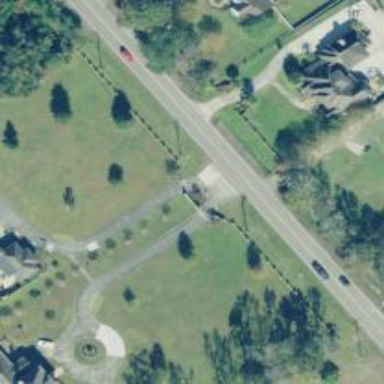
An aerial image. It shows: Driveway leading to service road.